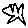
Label: star